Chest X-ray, AP view. Patient: 45 years old, sex M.
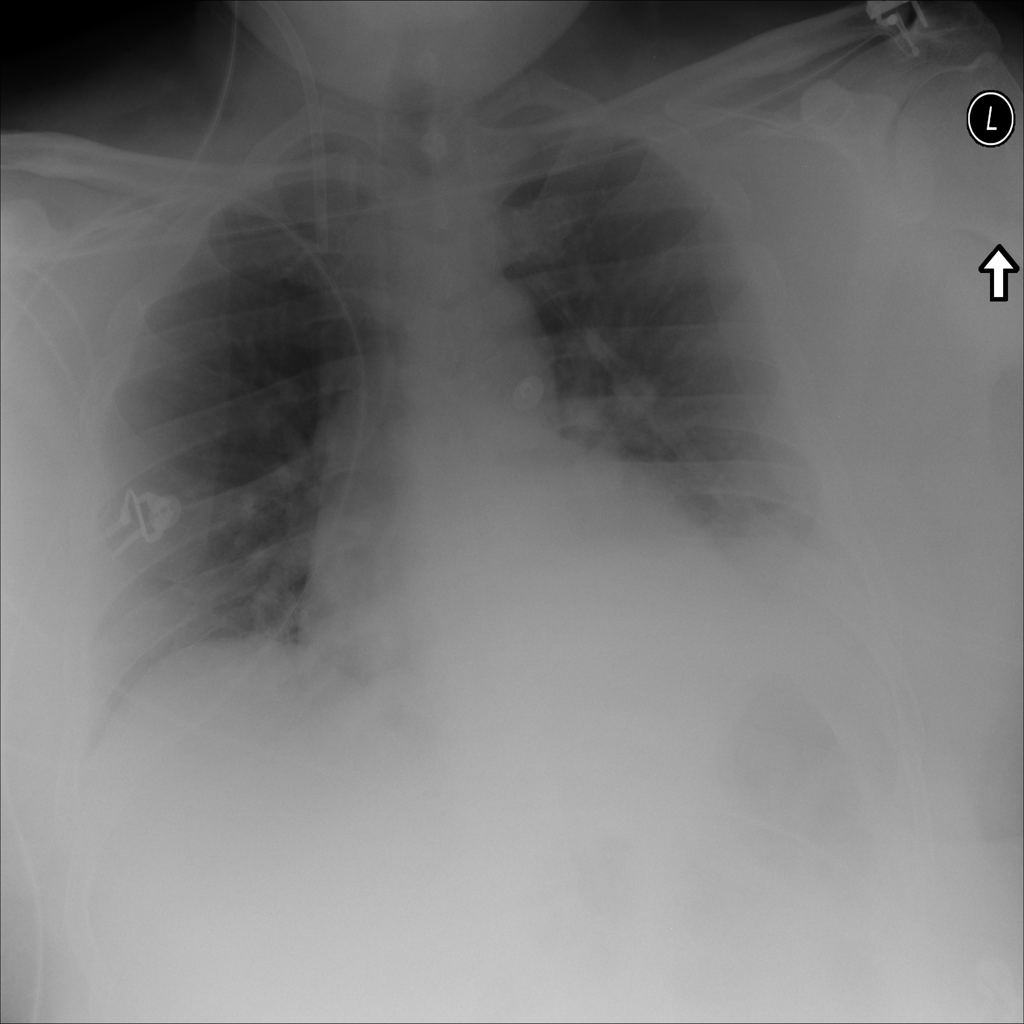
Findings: No Finding